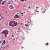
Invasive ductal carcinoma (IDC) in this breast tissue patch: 1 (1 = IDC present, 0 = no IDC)